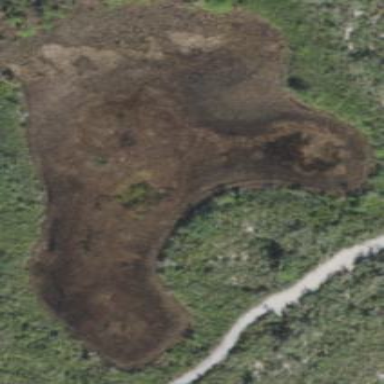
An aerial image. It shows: Marsh wetland.